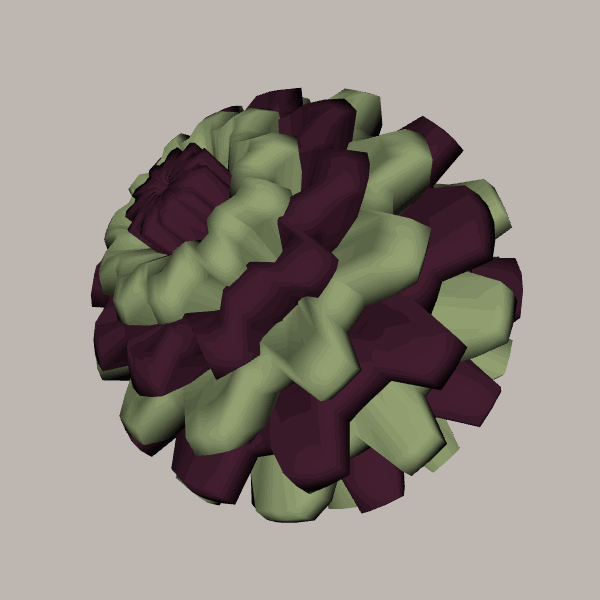
Background: light